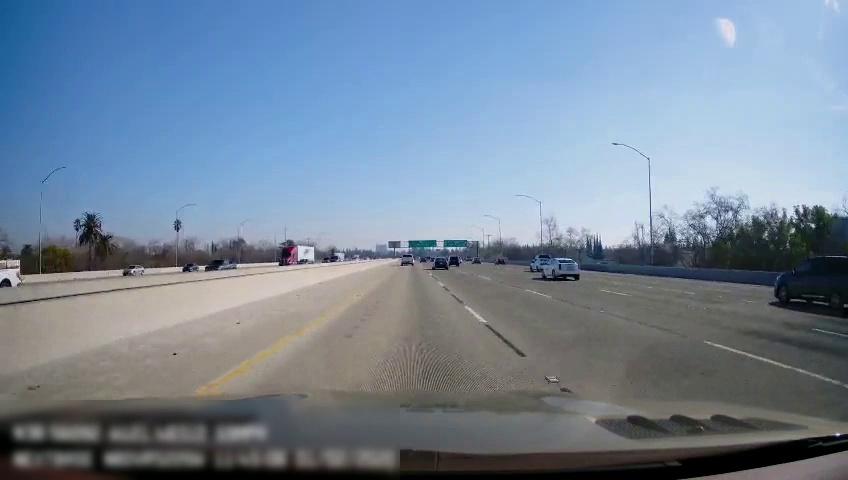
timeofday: Day
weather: Sunny
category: Drivable Space
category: Vehicles | Truck
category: Vehicles | Truck
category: Vehicles | Truck
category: Vehicles | Truck
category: Vehicles | Car
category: Vehicles | Car
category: Vehicles | Truck
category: Vehicles | Car
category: Drivable Space
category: Vehicles | Truck
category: Vehicles | Truck
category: Vehicles | SUV
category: Vehicles | Car
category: Vehicles | Car
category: Vehicles | SUV
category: Vehicles | Car
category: Vehicles | Car
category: Lanes | Current Lane
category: Lanes | Current Lane
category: Lanes | Alternate Lane
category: Lanes | Alternate Lane
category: Lanes | Alternate Lane
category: Traffic | Signs
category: Traffic | Signs
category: Traffic | Signs